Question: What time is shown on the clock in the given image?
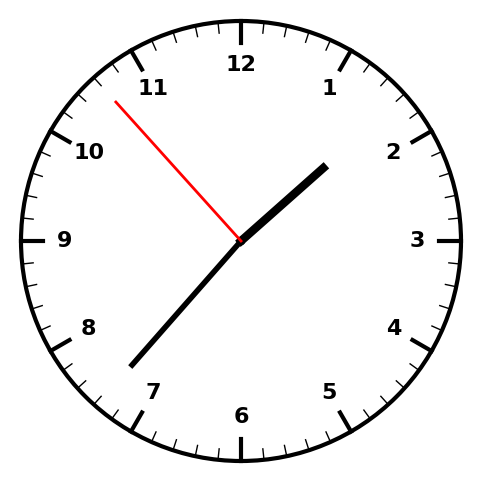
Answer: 01:36:53